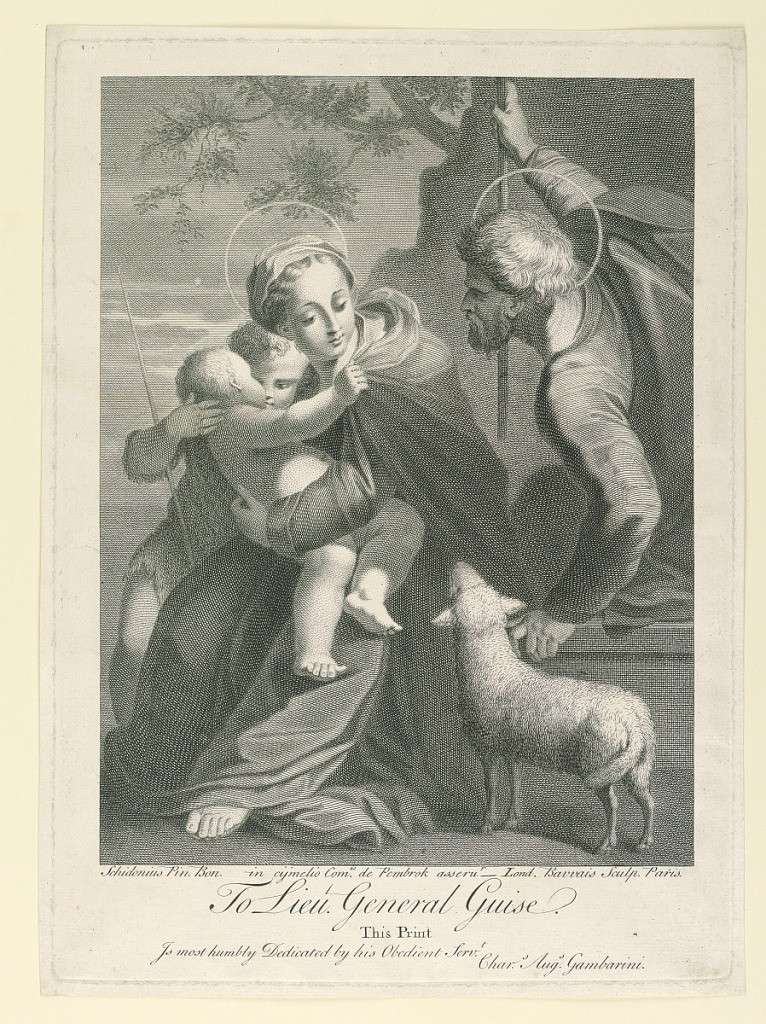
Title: Holy Family with St. John
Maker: Bauvais, active late 17th c. to early 18th c.
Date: ca. 1730-1750
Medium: Engraving on paper
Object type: Print
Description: The Madonna is seated with the Child. Beside her St. and a lamb. At the left, St. John Baptist kisses the infant Jesus.